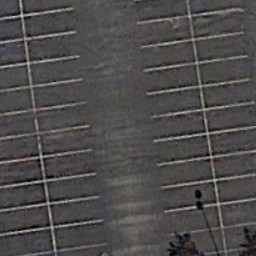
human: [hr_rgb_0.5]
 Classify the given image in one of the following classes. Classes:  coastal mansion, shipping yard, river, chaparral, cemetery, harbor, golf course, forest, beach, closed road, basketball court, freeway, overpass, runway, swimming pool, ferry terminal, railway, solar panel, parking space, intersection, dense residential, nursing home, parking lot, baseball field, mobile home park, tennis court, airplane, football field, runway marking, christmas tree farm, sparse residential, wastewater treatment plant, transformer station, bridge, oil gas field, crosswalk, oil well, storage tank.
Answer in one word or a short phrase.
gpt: parking space